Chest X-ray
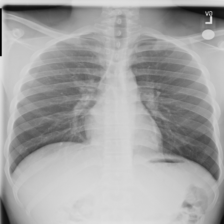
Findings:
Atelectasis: negative
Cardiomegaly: negative
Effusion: negative
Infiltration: negative
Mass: negative
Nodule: negative
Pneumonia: negative
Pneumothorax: negative
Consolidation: negative
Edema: negative
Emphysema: negative
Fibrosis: negative
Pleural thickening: negative
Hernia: negative